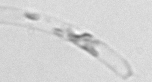
Label: Guinardia_striata